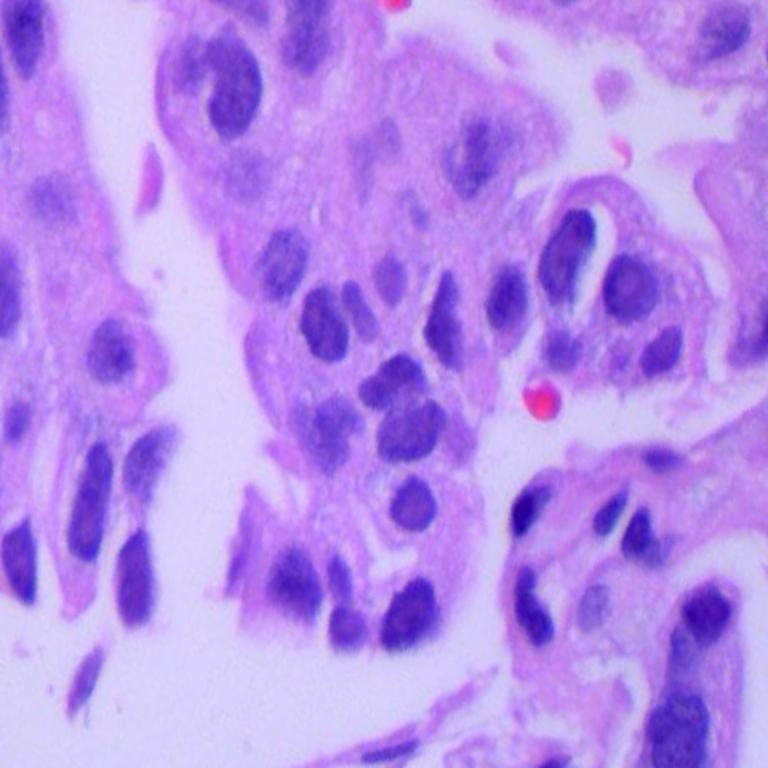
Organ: lung
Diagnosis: adenocarcinomas